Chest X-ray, PA view. Patient: 45 years old, sex M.
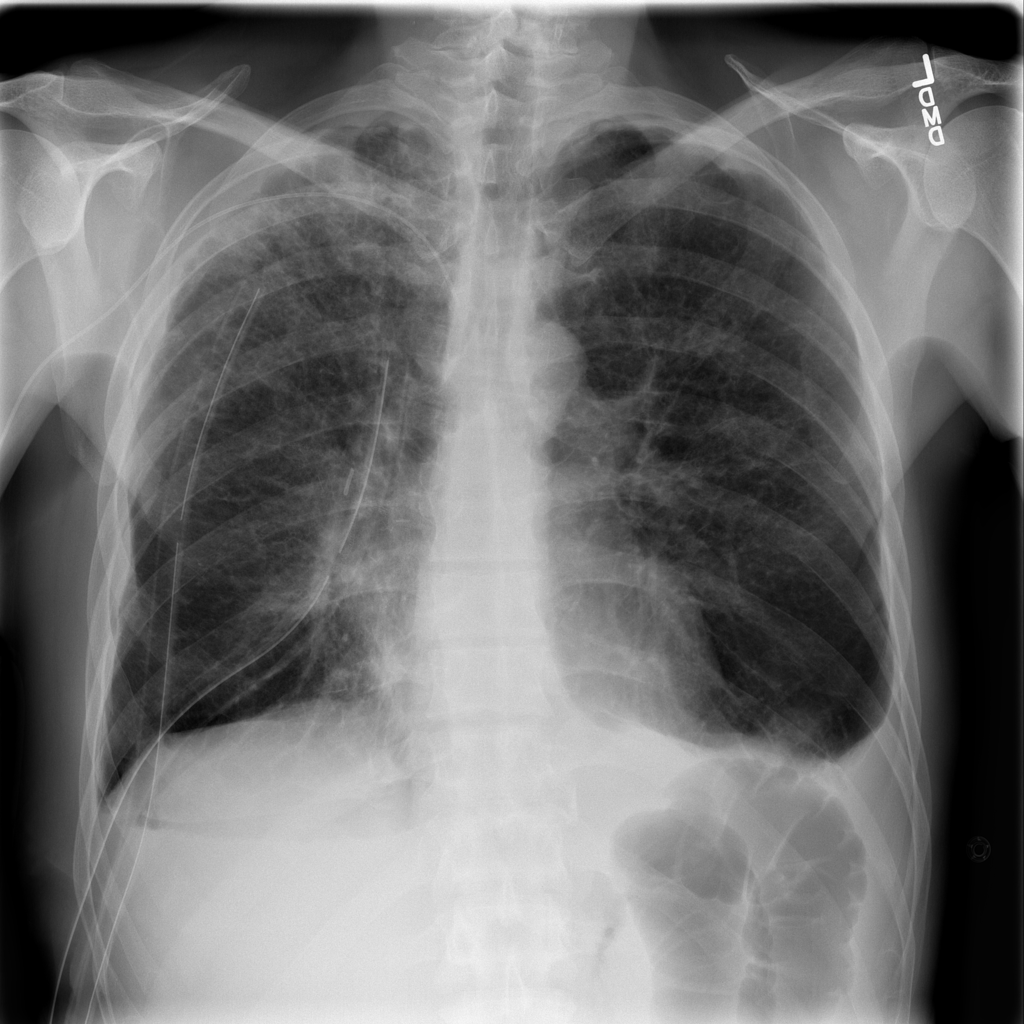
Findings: Effusion, Infiltration, Pleural_Thickening